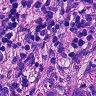
Metastatic tissue present: yes